Question: I am trying to display two different images on a window using OpenGL. Something like what has been shown in the below image.
First image on the left side of window: img [nc x nr]
Second image on the right side of window: img2 [nc x ns]

image
I have written the below code for display routine:
'''
void display(void)
{
///////////////////First Image////////////////////////
glViewport( (GLsizei) 0, (GLsizei) 0, (GLsizei) nc, (GLsizei) nr );
glClear(GL_COLOR_BUFFER_BIT);
glPixelStorei(GL_UNPACK_ALIGNMENT, 1);
glRasterPos2i(0, 0);
glDrawPixels(nc,nr, GL_RGB, GL_UNSIGNED_BYTE, img);
///////////////////Second Image////////////////////////
glViewport( (GLsizei) 0, (GLsizei) nc, (GLsizei) nc, (GLsizei) ns );
glClear(GL_COLOR_BUFFER_BIT);
glPixelStorei(GL_UNPACK_ALIGNMENT, 1);
glRasterPos2i(0, nc);
glDrawPixels(nc,ns, GL_RGB, GL_UNSIGNED_BYTE, img2);
//////////////////////////////////////////////////////
glutSwapBuffers();
}
'''
When I run the program the window displays nothing; but when I comment out the display code for the second image, I can see image 1 in the left side of window.
Can anyone see what is wrong with my code?
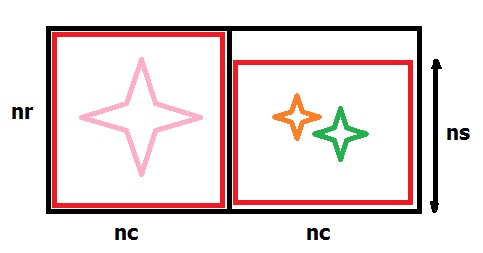
Answer: '''
void display(void)
{
// Size the viewport to be big enough for two images
glViewport( (GLsizei) 0, (GLsizei) 0, (GLsizei) screen_width, (GLsizei) screen_height );
glClear(GL_COLOR_BUFFER_BIT);
glPixelStorei(GL_UNPACK_ALIGNMENT, 1);
// Position first image starting at 0, 0
glRasterPos2i(0, 0);
// Get the width and height of image as first two params
glDrawPixels(img.width,img.height, GL_RGB, GL_UNSIGNED_BYTE, img);
// Position second image starting after the width of the first image
glRasterPos2i(img.width, 0);
// get width and height of second image as first two params
glDrawPixels(img2.width,img2.height, GL_RGB, GL_UNSIGNED_BYTE, img2);
glutSwapBuffers();
}
'''
This is the general idea. Obviously screen_height etc are named differently in your app but the viewport should be set to the size of the screen. The Raster position should be the start position of the images and the first 2 params of DrawPixels should be the width and height of your images. Each image does not need its own viewport, as this would be highly unmanageable(and extremely slow) when the number of images/models grow.